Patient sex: M
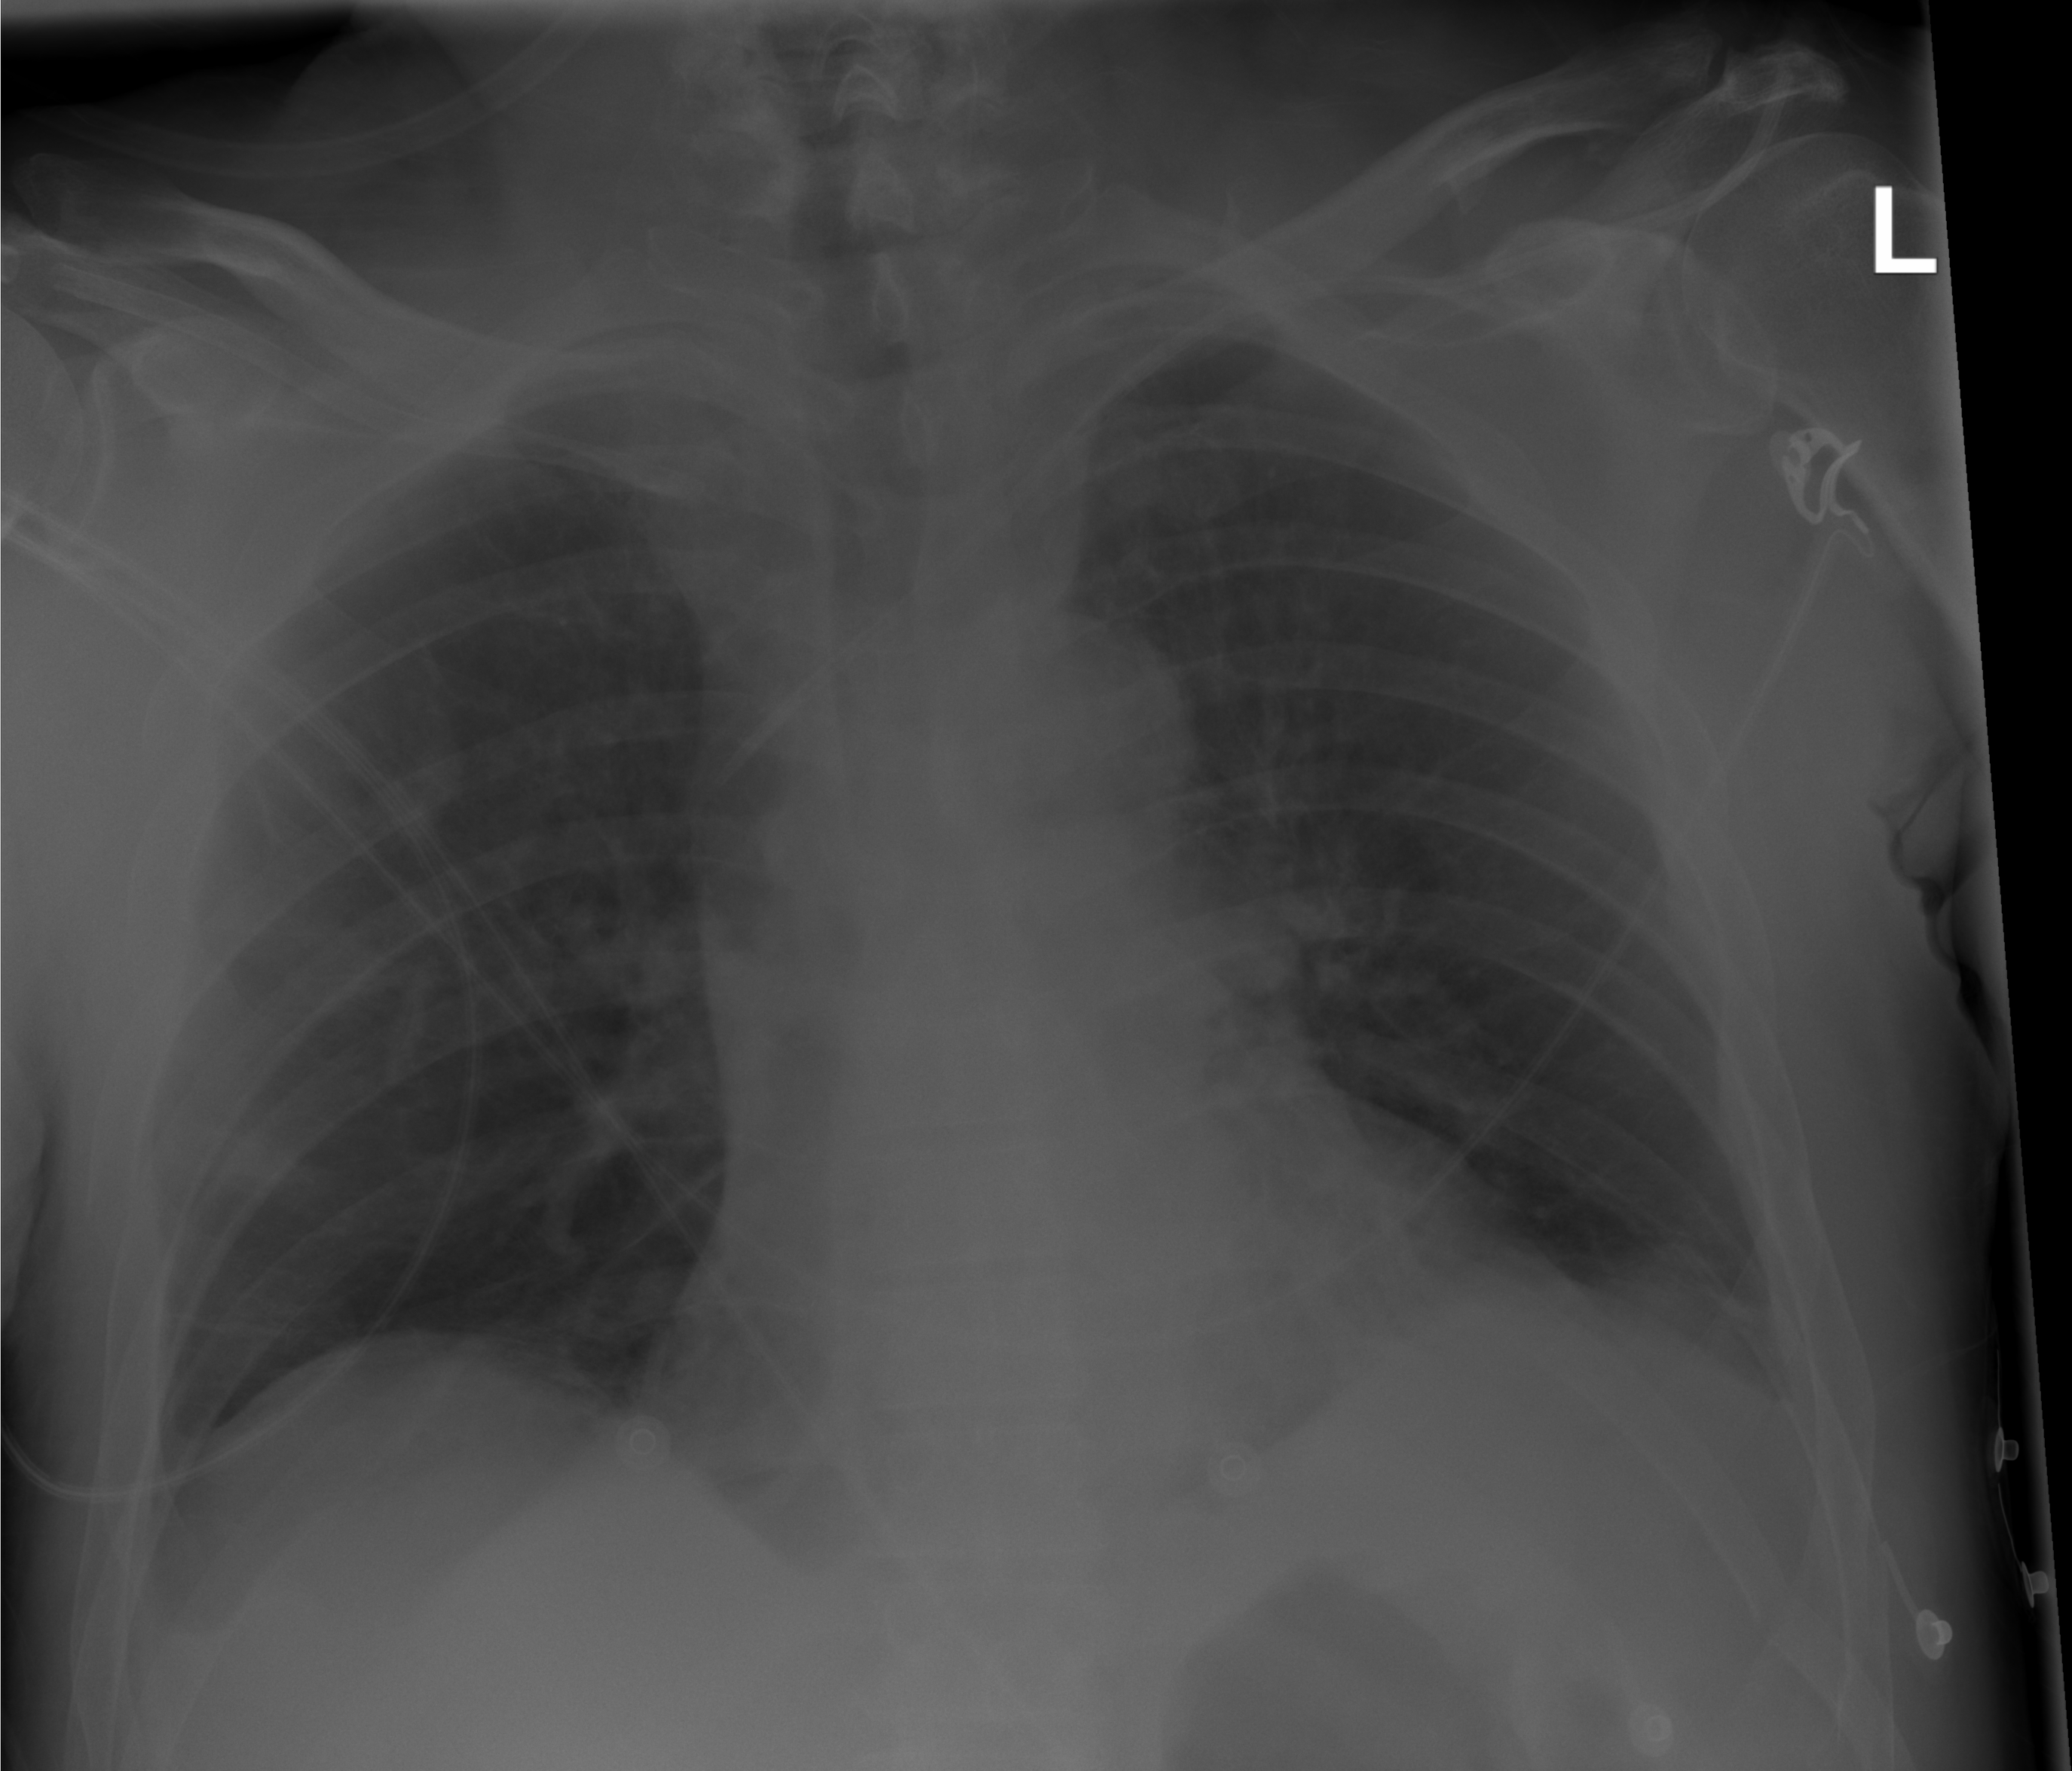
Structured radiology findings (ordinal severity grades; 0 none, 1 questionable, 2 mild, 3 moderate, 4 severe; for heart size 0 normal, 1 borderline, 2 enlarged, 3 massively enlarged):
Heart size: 0
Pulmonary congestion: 0
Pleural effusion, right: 0
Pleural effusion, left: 0
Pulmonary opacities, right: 0
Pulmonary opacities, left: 2
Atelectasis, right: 0
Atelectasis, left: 0